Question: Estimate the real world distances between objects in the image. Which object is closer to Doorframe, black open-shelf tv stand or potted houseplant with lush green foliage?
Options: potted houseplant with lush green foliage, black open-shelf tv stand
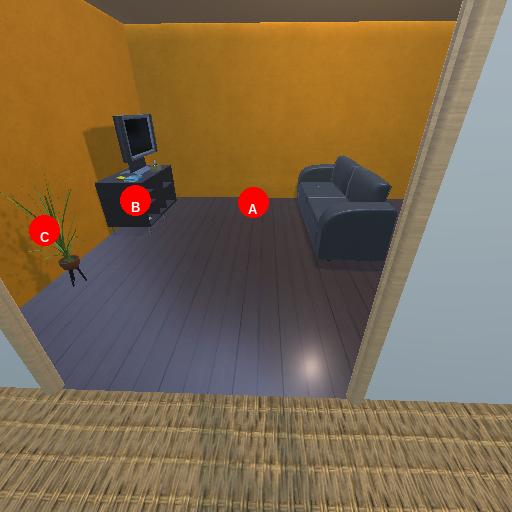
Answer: potted houseplant with lush green foliage